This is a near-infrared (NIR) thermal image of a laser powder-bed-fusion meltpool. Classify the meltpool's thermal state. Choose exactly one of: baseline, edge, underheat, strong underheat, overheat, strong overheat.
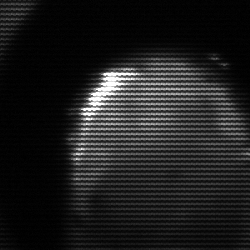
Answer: edge